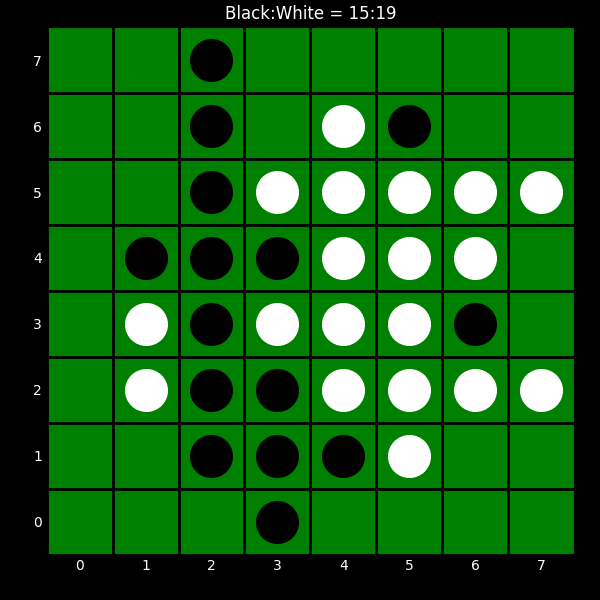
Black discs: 15
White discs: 19